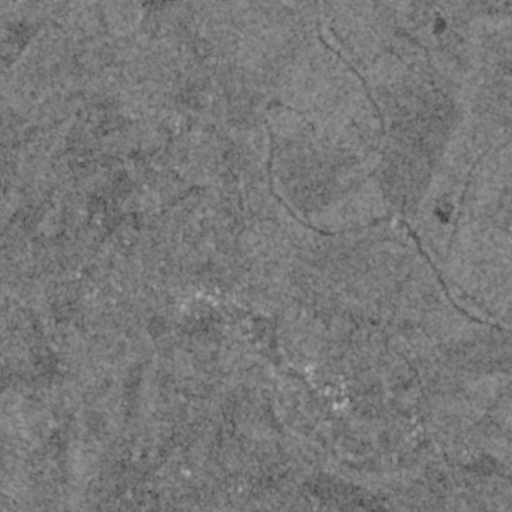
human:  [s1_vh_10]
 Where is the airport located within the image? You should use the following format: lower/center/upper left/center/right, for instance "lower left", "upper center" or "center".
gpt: The airport is located in the upper right of the image.
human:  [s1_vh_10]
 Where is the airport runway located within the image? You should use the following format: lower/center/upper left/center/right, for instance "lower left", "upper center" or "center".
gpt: The airport runway is located in the upper right of the image.
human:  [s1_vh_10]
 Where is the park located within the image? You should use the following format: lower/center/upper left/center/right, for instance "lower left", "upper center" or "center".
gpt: The park is located in the center left of the image.
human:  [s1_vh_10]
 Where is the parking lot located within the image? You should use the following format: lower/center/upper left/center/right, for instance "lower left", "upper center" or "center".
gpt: The parking lot is located in the upper right of the image.
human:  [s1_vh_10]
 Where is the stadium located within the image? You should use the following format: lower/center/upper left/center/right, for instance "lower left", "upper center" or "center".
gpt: The stadium is located in the lower center of the image.
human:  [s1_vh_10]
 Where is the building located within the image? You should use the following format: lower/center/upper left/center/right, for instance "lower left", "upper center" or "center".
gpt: There is no building in the image.

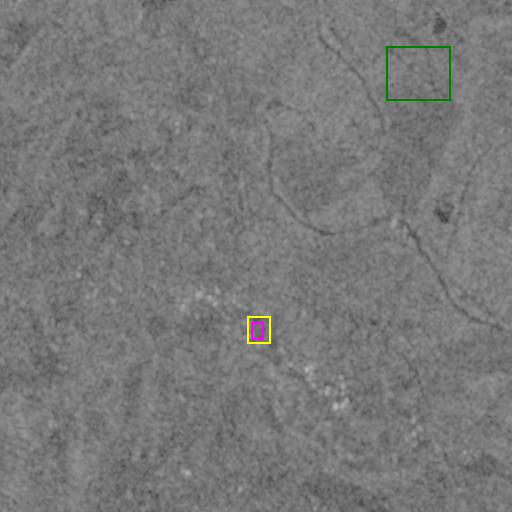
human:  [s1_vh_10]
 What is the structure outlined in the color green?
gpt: The structure outlined in green is an airport.
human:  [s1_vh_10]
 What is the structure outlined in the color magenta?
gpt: The structure outlined in magenta is a park.
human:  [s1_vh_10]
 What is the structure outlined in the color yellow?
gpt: The structure outlined in yellow is a stadium.
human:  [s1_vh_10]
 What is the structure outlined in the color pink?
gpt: There is no pink outline.